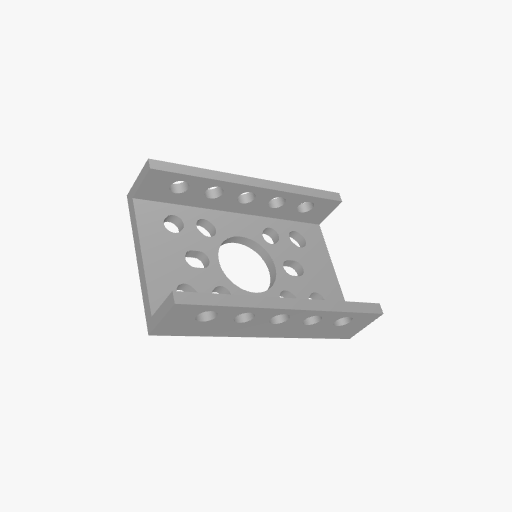
Part: MiniLowSideUChannel1H